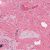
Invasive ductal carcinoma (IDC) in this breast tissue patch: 0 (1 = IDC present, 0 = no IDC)